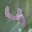
Label: 4